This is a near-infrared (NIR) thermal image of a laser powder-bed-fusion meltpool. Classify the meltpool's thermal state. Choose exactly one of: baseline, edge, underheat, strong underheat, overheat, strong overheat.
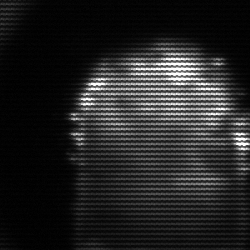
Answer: baseline